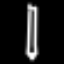
Label: pencil